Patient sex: F
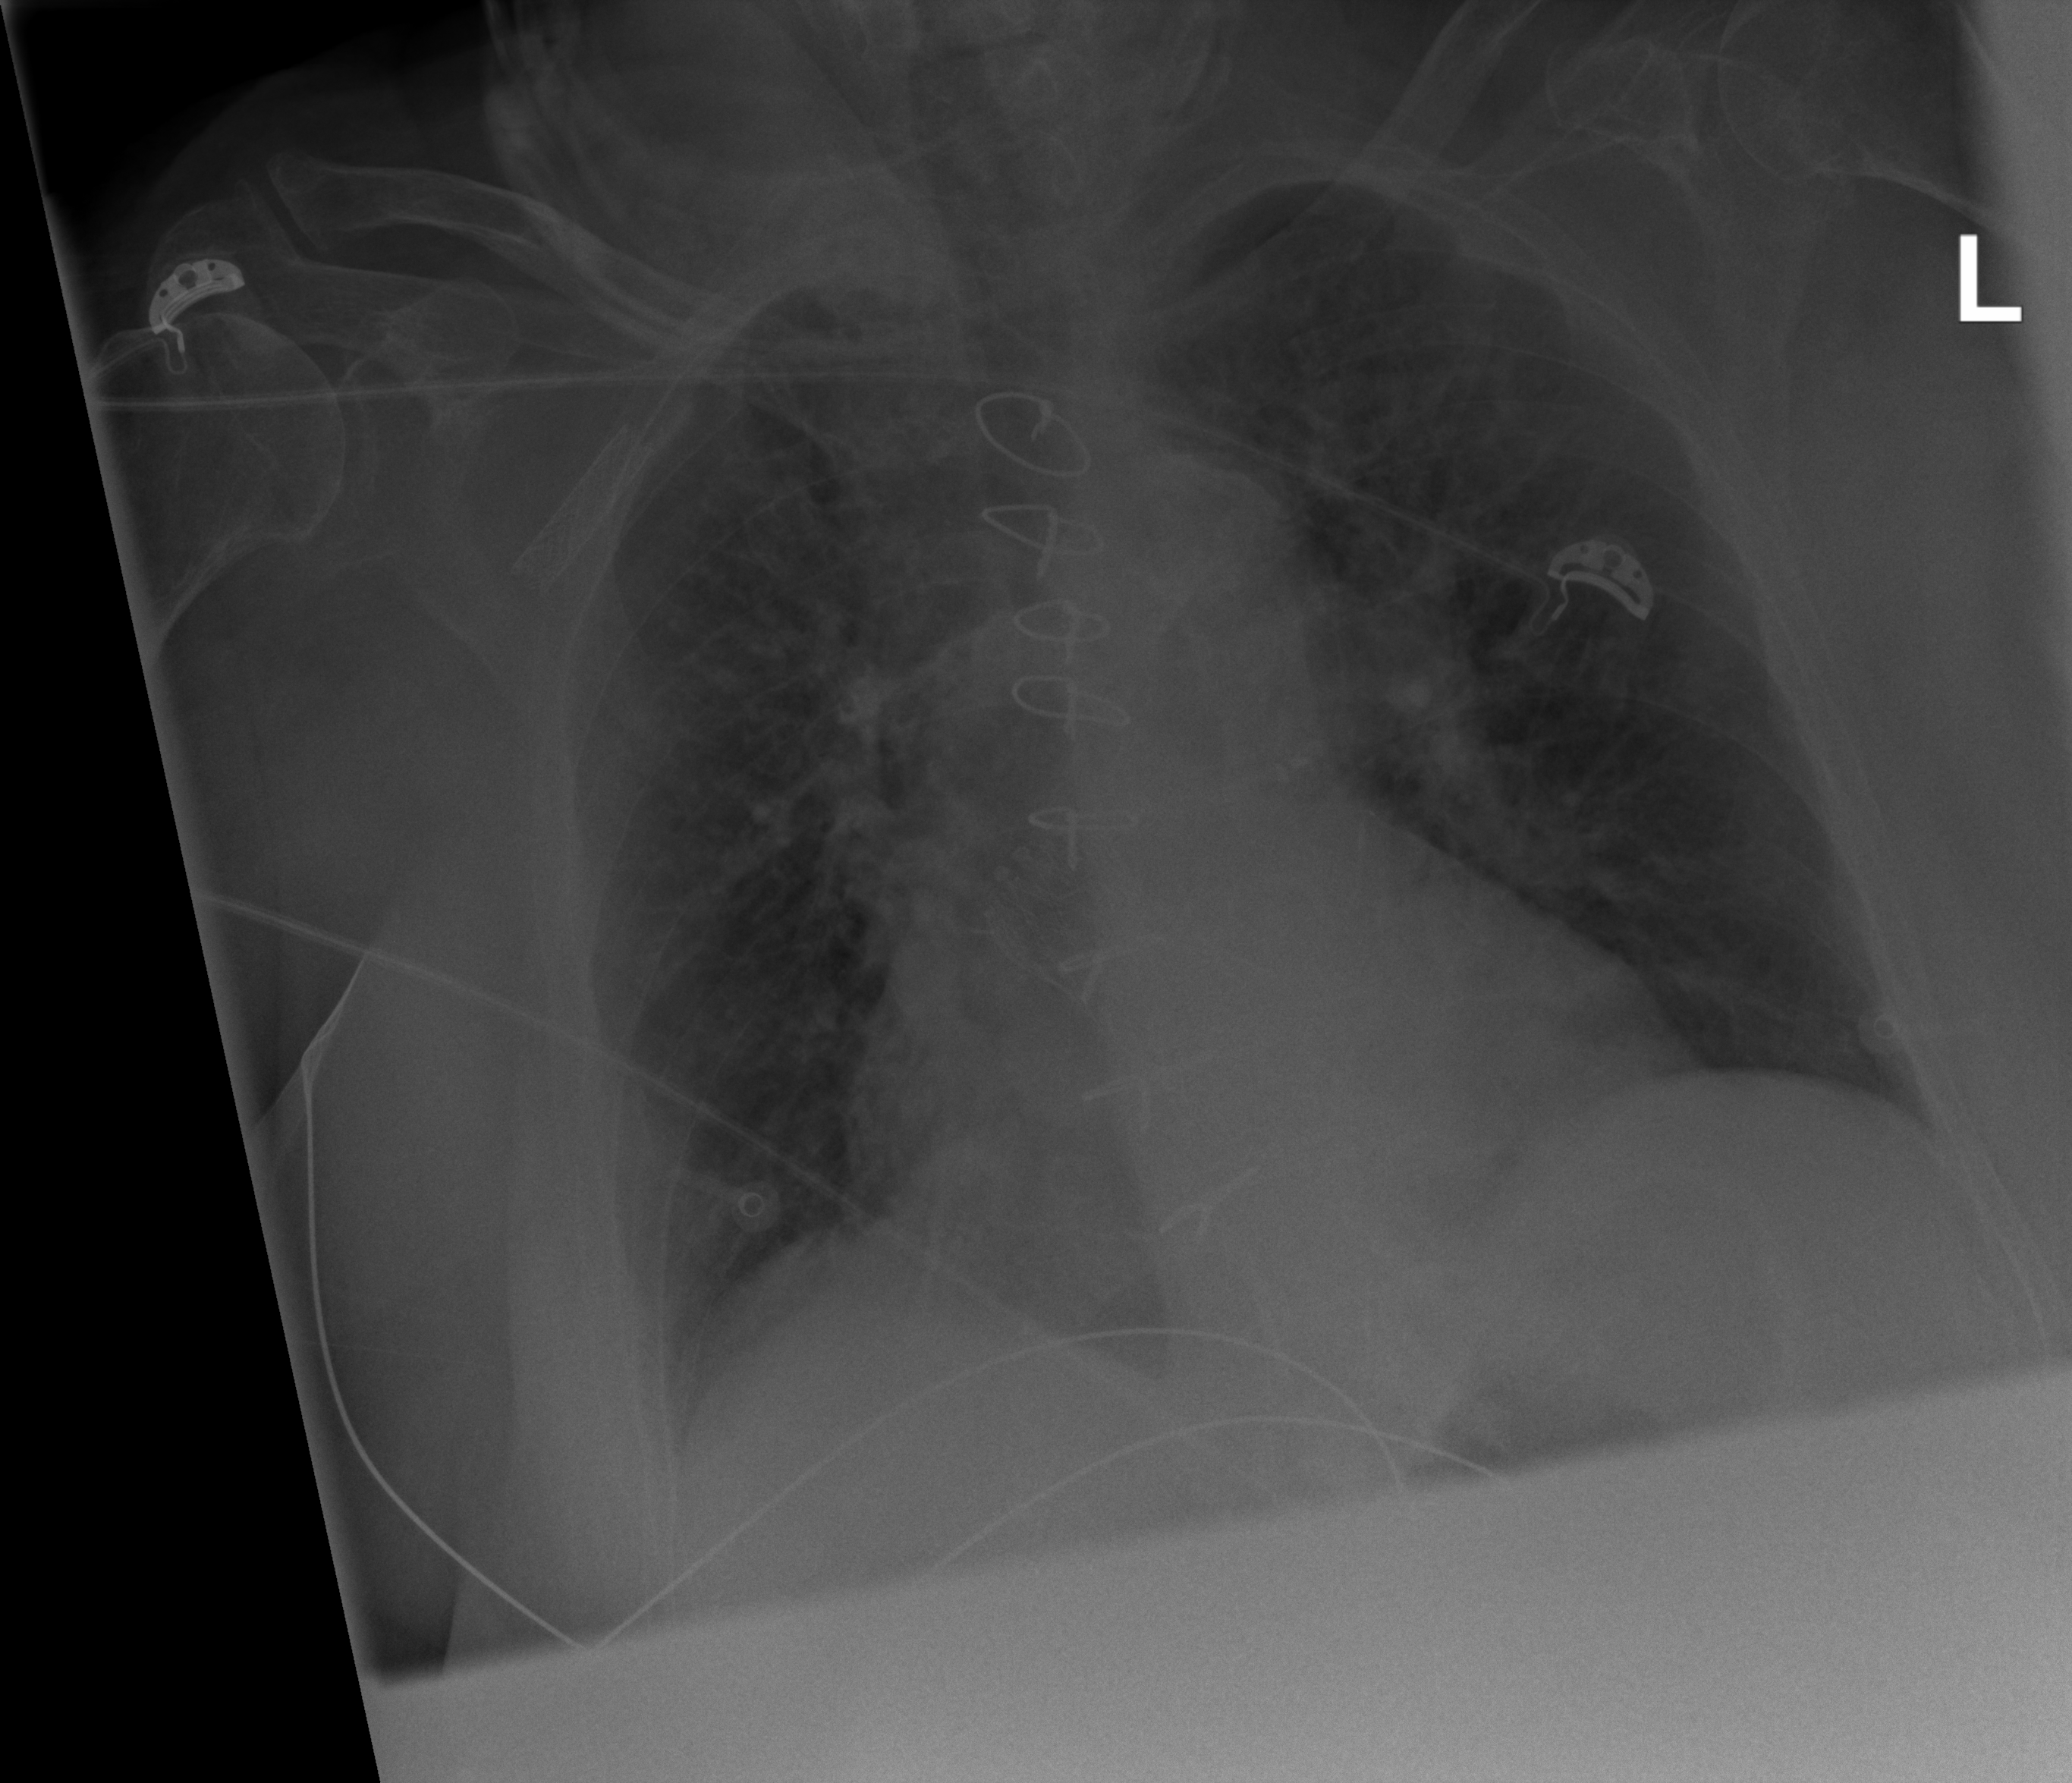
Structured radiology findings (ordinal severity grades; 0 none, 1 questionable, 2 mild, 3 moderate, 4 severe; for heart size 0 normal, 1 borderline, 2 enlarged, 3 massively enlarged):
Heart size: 2
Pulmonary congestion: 3
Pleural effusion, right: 0
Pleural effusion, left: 0
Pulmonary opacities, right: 3
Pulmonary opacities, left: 2
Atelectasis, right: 3
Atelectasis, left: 3